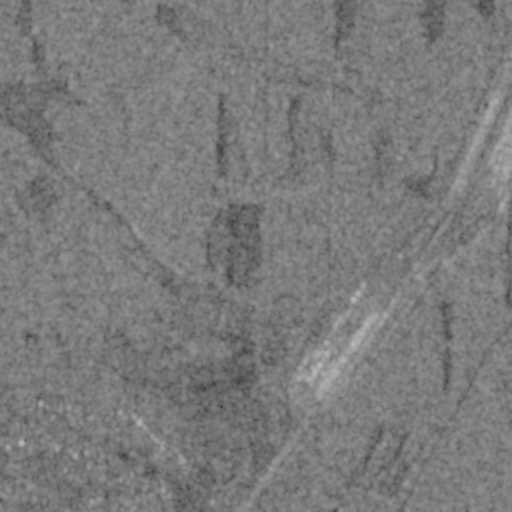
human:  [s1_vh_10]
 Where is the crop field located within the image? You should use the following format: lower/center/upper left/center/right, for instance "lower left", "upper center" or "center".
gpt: The crop field is located in the lower left of the image.
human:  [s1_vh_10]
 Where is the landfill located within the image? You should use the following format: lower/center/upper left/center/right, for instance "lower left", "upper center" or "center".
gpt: The landfill is located in the lower left of the image.
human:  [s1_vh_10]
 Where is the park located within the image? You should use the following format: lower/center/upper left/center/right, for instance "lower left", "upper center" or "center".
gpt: The park is located in the lower left of the image.
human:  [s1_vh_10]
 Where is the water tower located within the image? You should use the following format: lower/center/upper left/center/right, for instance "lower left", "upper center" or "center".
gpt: The water tower is located in the center of the image.
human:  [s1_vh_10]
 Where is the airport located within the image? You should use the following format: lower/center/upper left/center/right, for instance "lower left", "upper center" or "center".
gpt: There is no airport in the image.

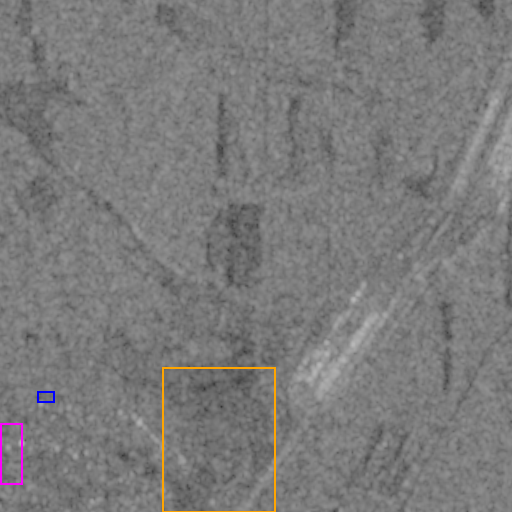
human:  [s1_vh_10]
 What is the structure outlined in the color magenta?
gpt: The structure outlined in magenta is a crop field.
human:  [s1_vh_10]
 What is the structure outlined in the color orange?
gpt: The structure outlined in orange is a landfill.
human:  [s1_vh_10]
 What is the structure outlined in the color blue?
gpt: The structure outlined in blue is a park.
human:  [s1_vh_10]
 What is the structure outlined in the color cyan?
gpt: There is no cyan outline.